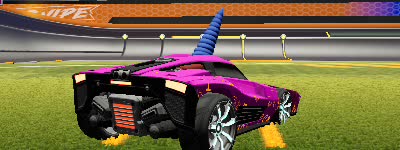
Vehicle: breakout